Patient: sex M, age 61
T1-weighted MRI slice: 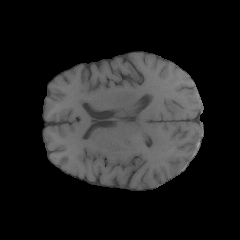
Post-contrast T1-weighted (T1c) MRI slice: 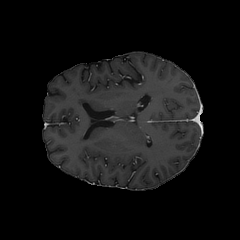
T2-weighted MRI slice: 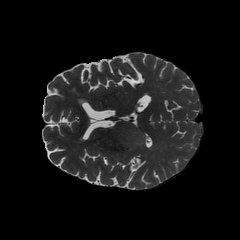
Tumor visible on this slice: yes
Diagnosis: Glioblastoma, IDH-wildtype
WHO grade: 4